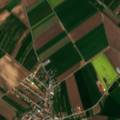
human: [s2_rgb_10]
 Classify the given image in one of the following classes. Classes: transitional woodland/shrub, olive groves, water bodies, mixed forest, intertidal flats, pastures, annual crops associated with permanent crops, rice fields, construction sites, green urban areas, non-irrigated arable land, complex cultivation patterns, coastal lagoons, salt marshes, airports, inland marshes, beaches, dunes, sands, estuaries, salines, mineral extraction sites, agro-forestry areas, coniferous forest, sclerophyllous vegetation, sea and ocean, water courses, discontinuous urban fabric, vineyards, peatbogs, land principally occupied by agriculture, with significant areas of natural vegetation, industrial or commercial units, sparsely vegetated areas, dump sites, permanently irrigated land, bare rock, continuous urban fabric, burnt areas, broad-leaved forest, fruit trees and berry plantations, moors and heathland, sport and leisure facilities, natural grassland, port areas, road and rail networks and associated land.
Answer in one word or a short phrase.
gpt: discontinuous urban fabric, non-irrigated arable land